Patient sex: F
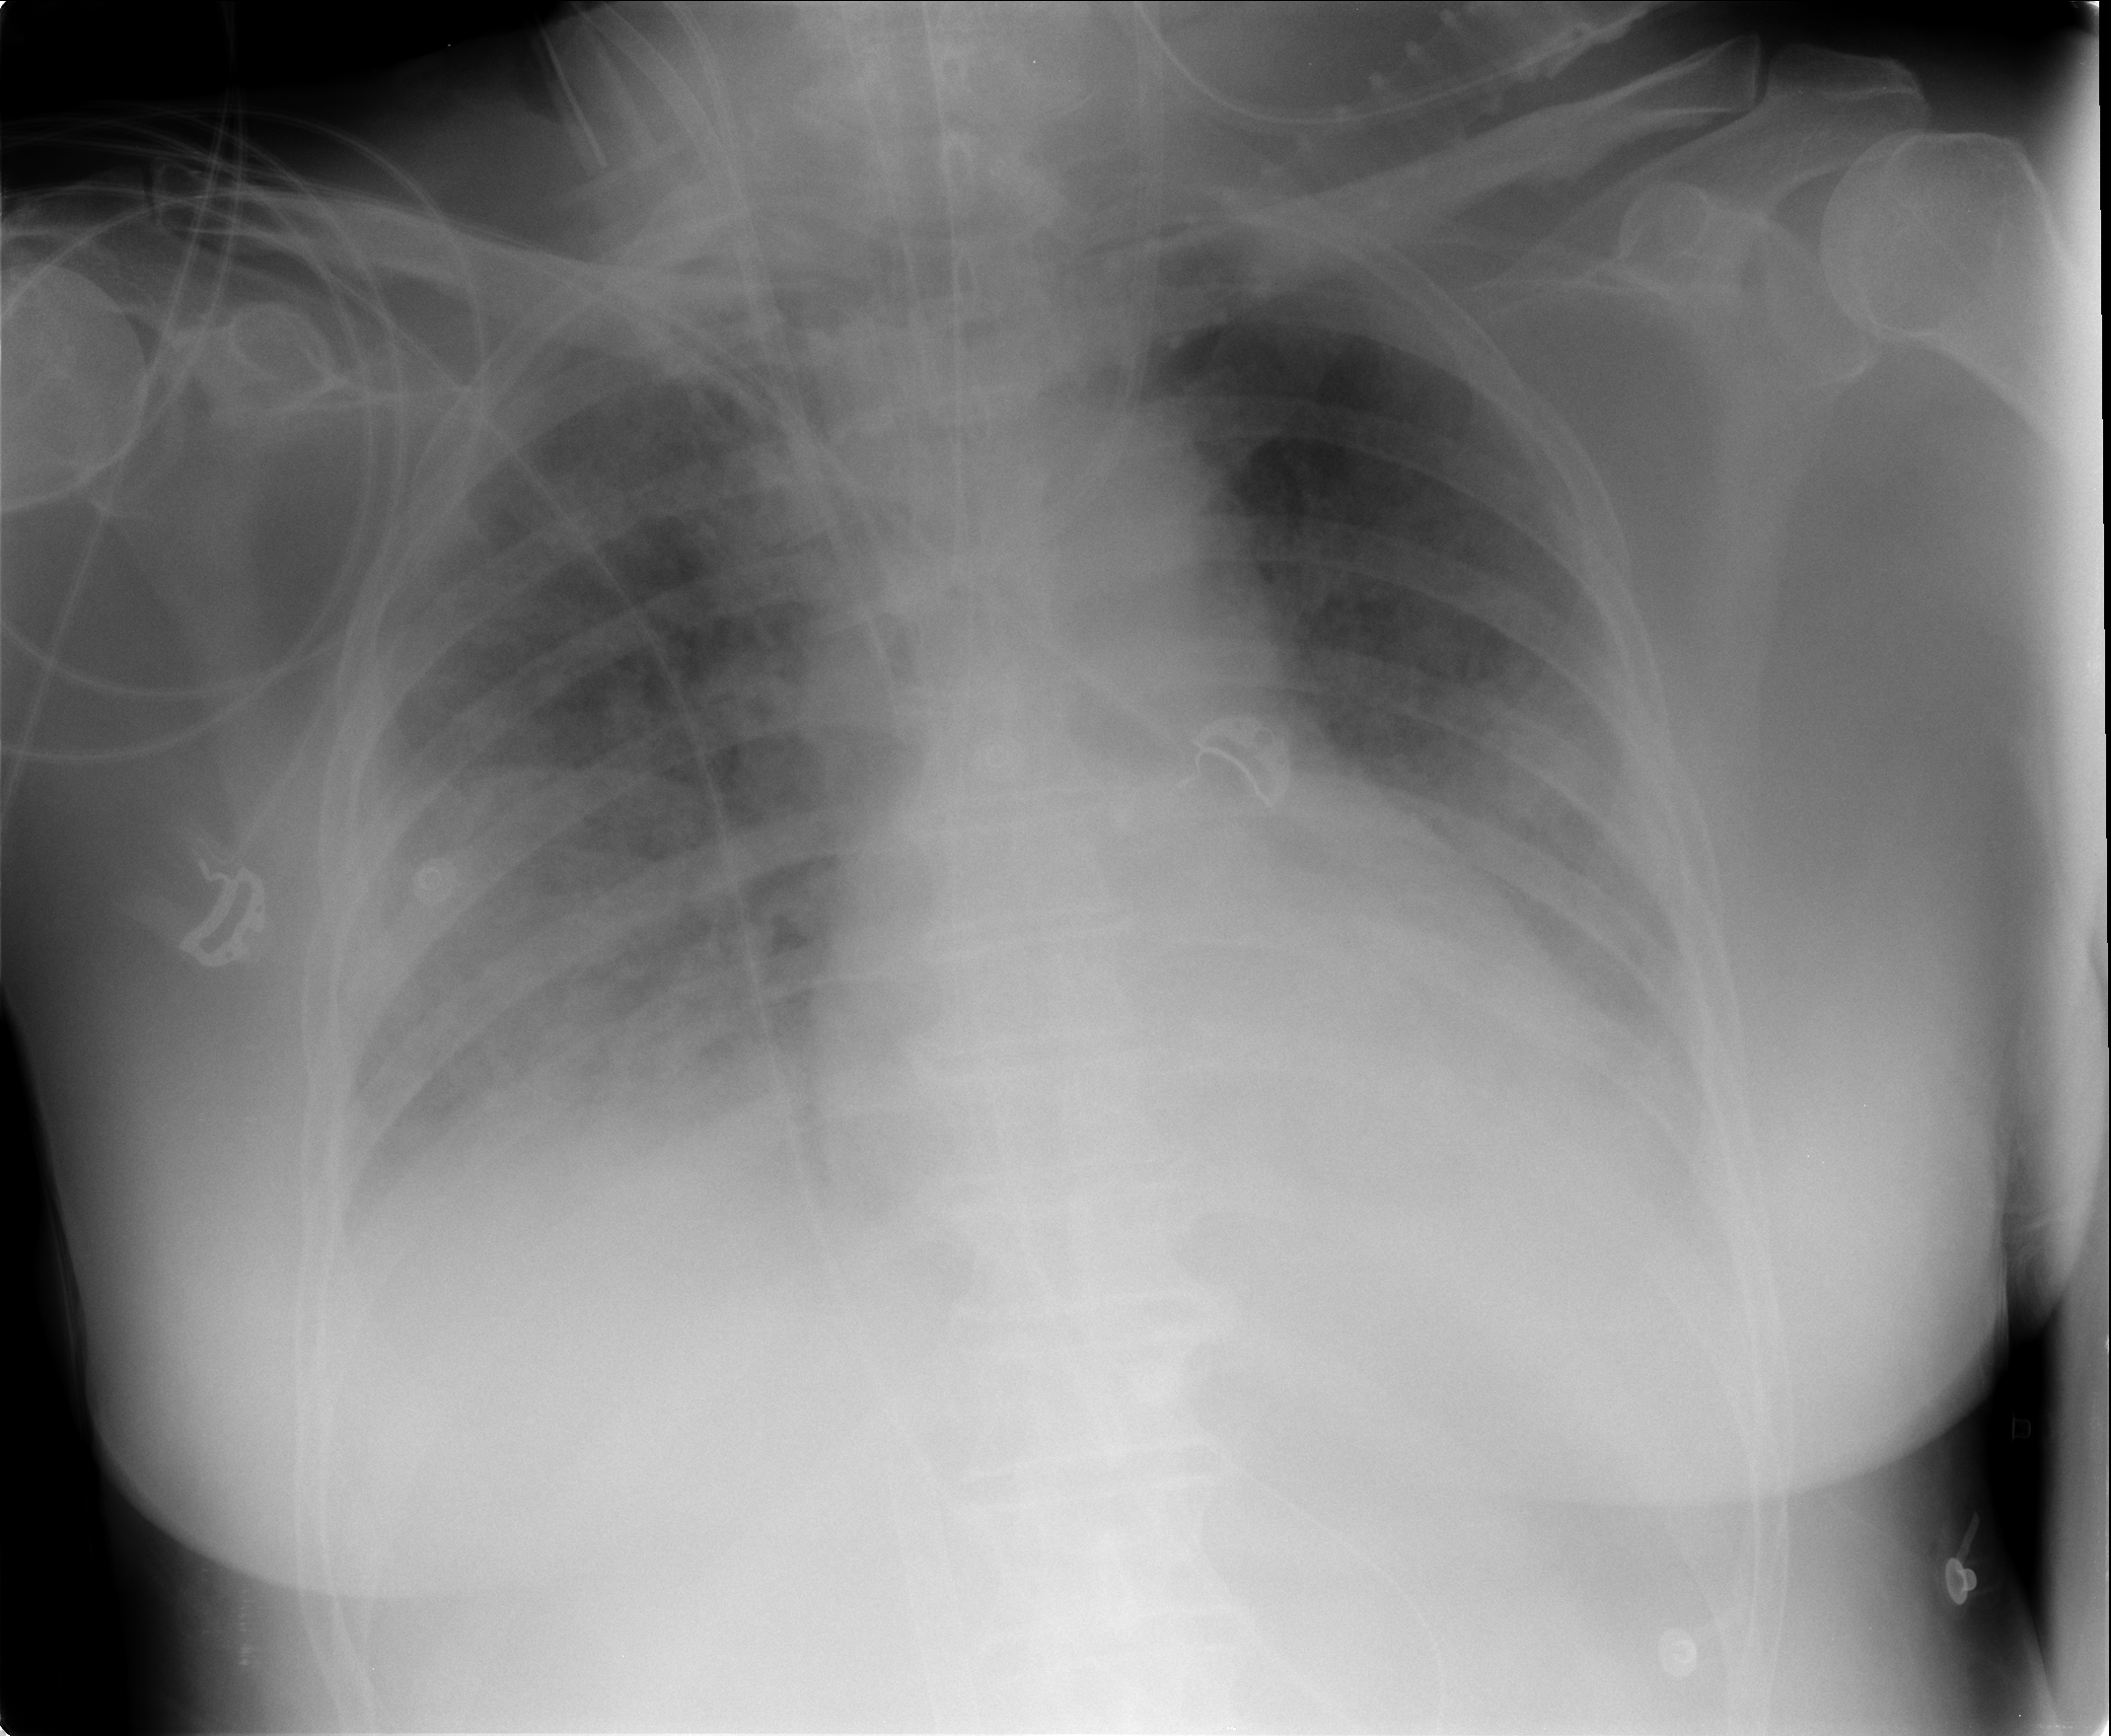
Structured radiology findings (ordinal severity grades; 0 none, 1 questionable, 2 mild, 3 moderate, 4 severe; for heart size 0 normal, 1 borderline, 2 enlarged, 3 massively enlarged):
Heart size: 1
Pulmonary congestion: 3
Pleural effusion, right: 2
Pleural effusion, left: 2
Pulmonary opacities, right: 2
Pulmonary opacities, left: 1
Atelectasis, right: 2
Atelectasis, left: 2